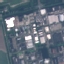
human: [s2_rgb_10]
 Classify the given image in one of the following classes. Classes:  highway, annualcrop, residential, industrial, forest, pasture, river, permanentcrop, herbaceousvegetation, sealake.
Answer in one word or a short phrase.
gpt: Industrial